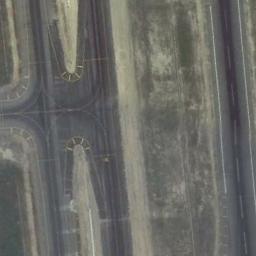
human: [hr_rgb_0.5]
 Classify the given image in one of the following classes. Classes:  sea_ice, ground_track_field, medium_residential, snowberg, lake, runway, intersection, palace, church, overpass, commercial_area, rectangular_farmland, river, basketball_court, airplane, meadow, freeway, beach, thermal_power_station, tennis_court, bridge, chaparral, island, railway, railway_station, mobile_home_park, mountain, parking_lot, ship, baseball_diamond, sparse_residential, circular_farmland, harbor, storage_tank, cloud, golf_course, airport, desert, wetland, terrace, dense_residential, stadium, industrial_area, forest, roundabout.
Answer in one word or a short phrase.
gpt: runway